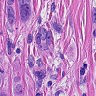
Metastatic tissue present: yes